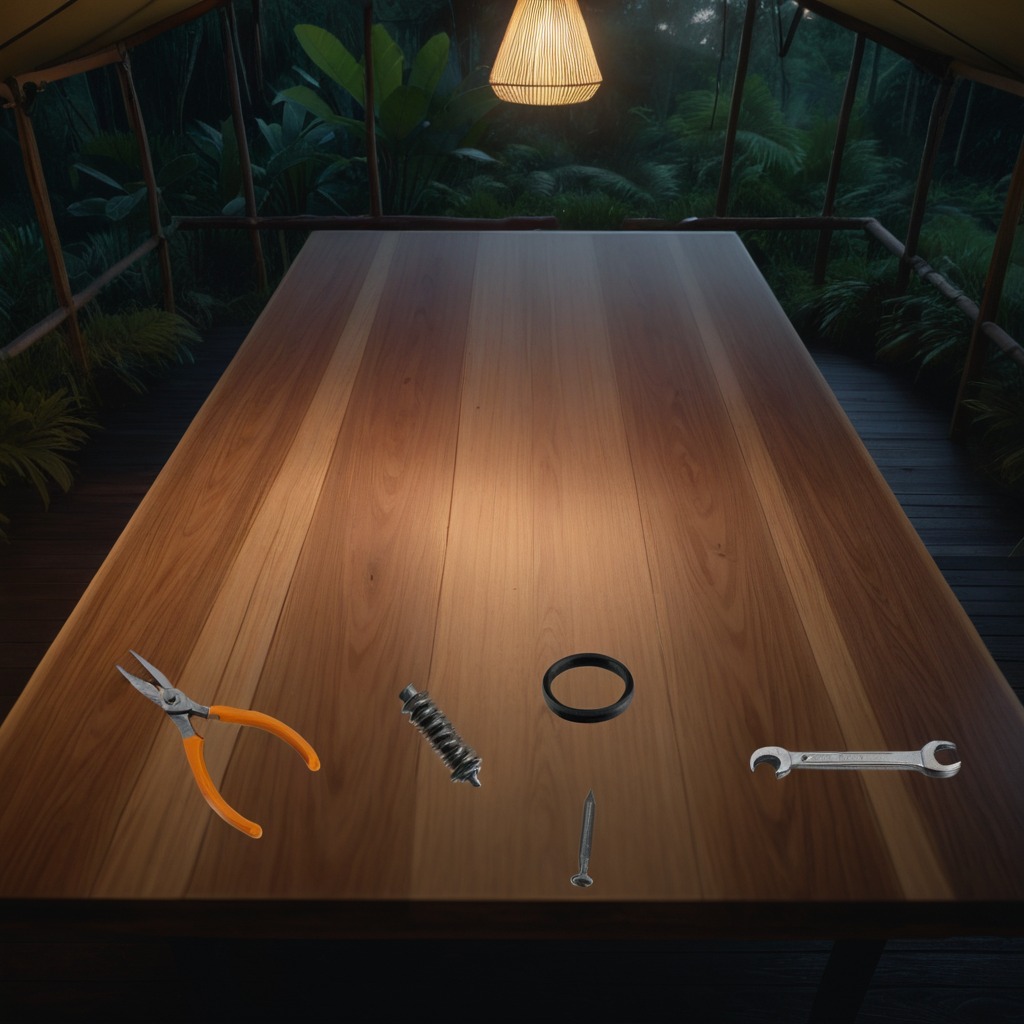
A rubber o-ring, a metal machine screw, an iron nail, pliers, and a wrench are lying on a wooden table inside a jungle field workshop tent at night.